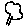
Label: tree